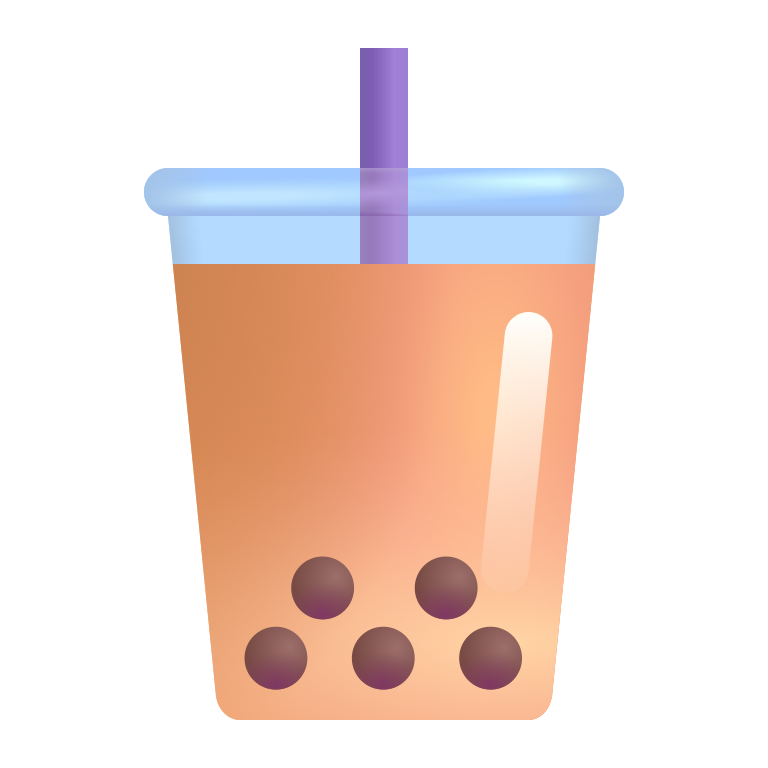
bubble tea color